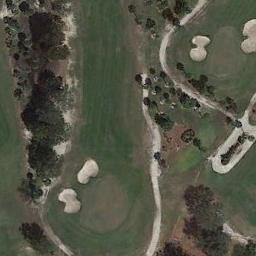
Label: golf_course